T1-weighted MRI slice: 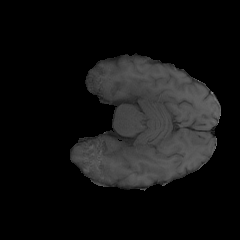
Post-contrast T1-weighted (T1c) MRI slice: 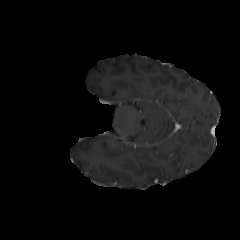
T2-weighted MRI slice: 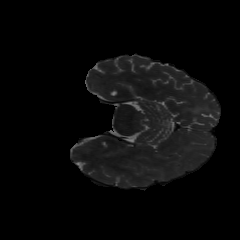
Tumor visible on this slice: no